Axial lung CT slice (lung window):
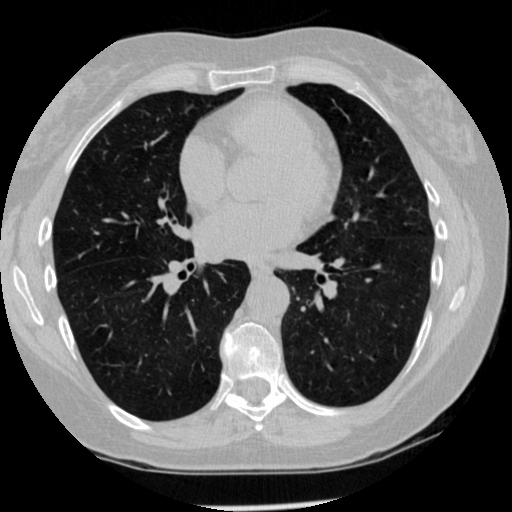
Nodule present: no